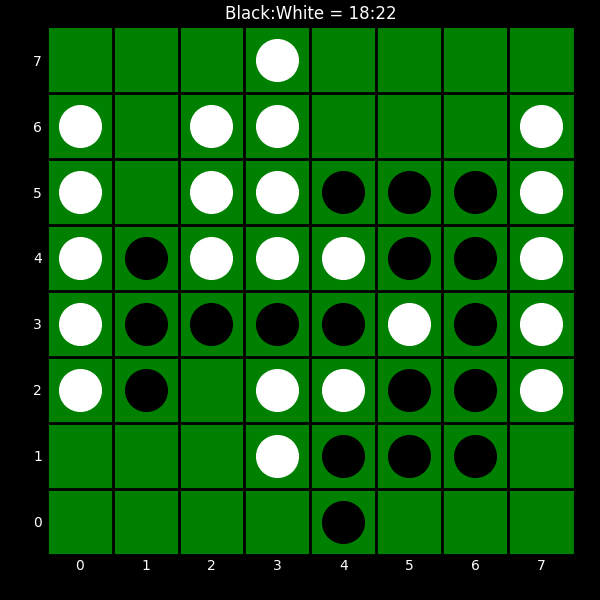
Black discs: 18
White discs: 22